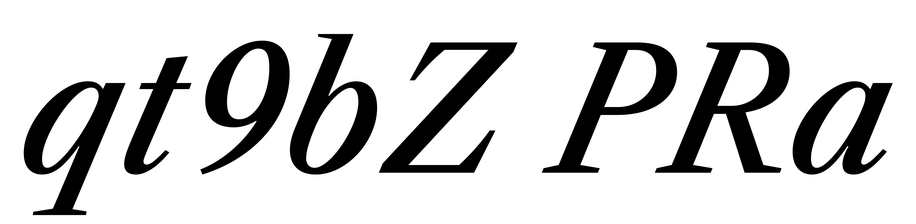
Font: LibreCaslonText-Italic_Medium_Italic